Question: <URL>
From there i download one demo sliding Tabbar but in this demo i want tabbar position little bit down because i want set one image, label and back button top of page but i can't able to find to set tabbar position ,
and i hide navigation bar its automatically on set top i want to little bit down
'''
-(void)viewWillAppear:(BOOL)animated {
self.navigationController.navigationBarHidden = YES;
}
'''

BUT i want to set image top of tabbar
please Help me , please share your valuable knowledge
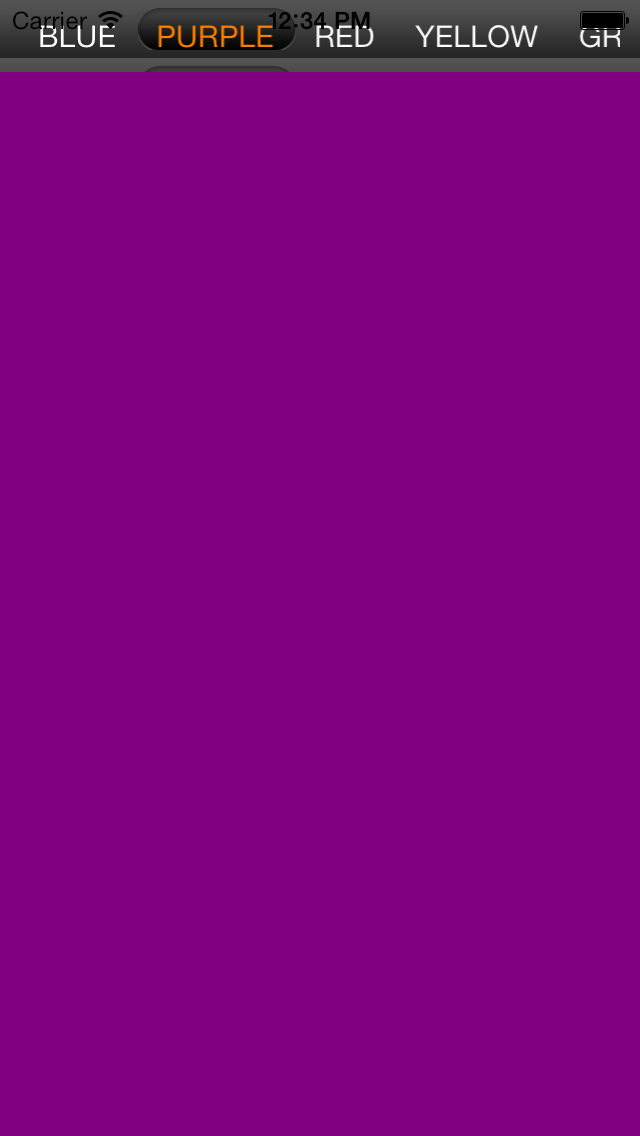
Answer: Follow below steps.
1. open XSlidableTabController.m
2. go to - (void)viewWillLayoutSubviews method
add below code at last
'''
// change 20 to any other what ever you want.
[_tabView setFrame:CGRectMake(0, 20, self.view.frame.size.width, _tabHeight)];
[self.view bringSubviewToFront:_tabView];
'''
Maybe this will help you.